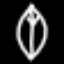
Label: leaf